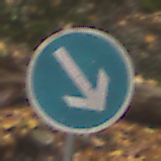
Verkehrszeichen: VorgeschriebeneVorbeifahrtRechts
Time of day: MorningAfternoon
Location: Outdoor (Nature)
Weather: Overcast
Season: Autumn
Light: Natural